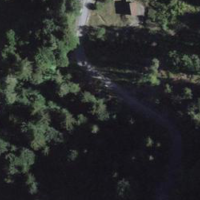
EUNIS habitat code: 43
Species observed at this site:
Cephalanthera rubra